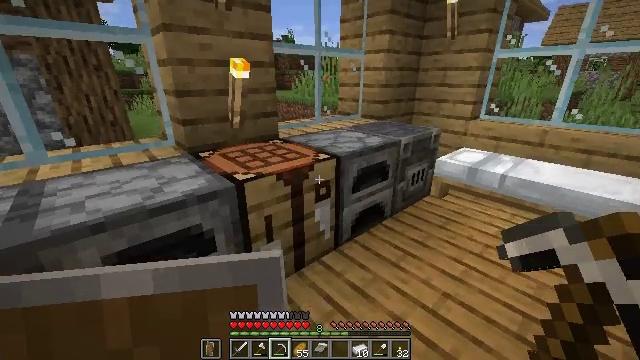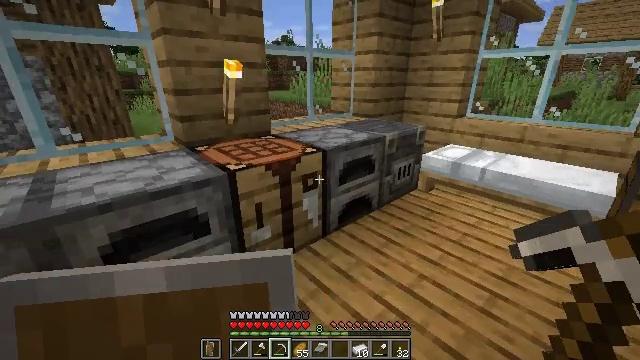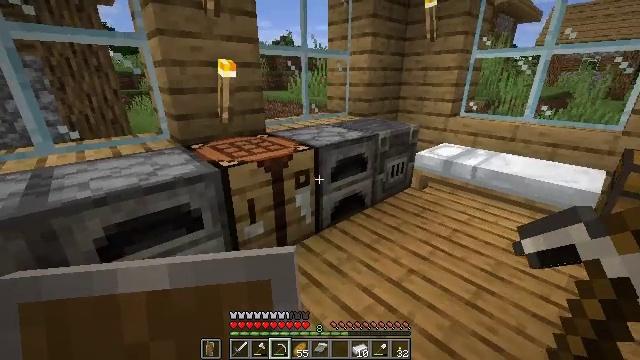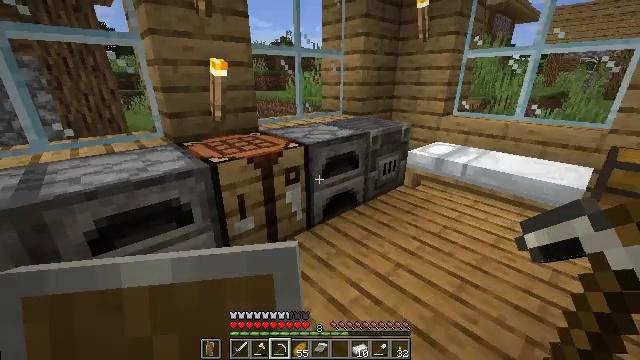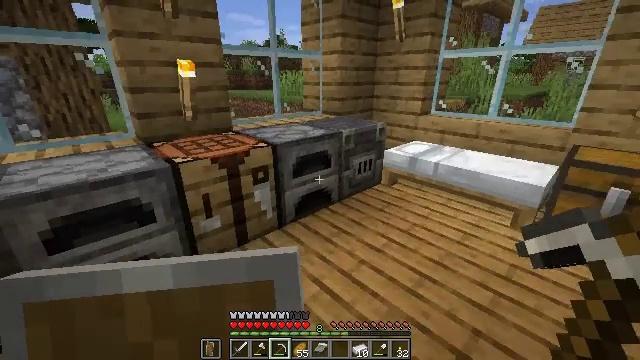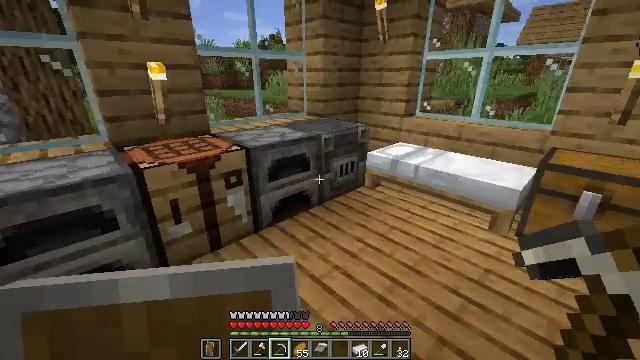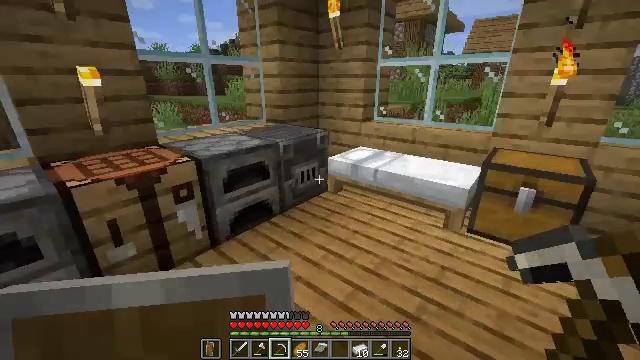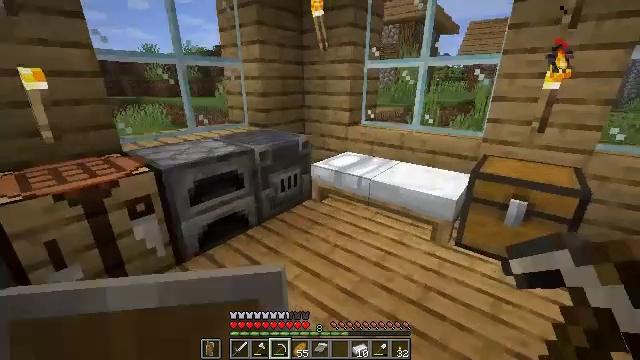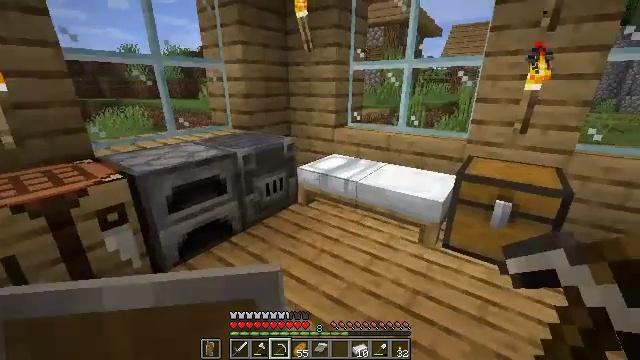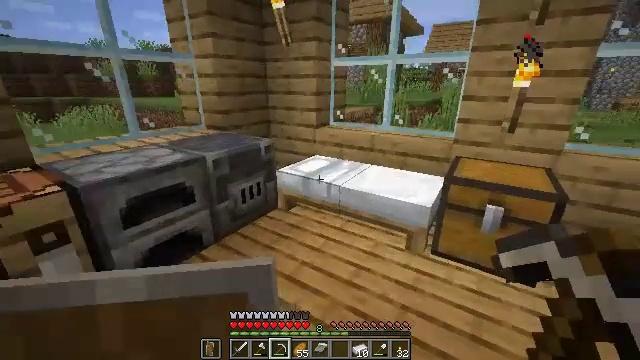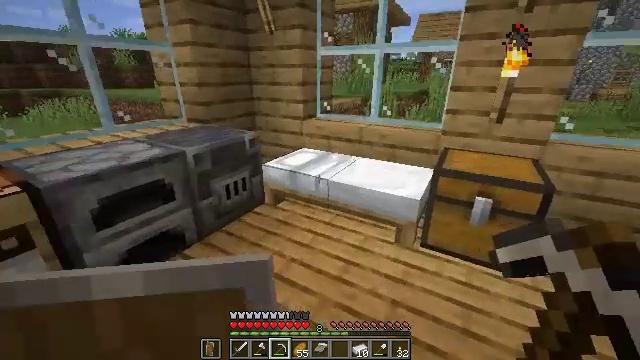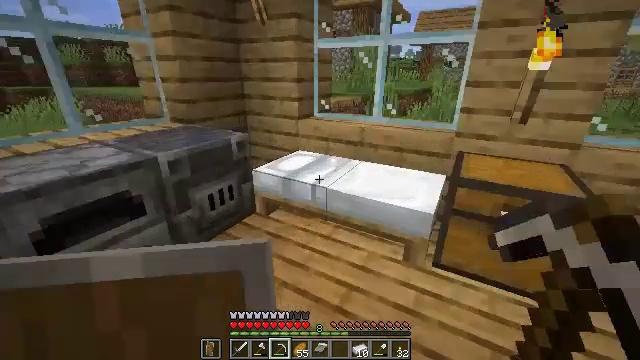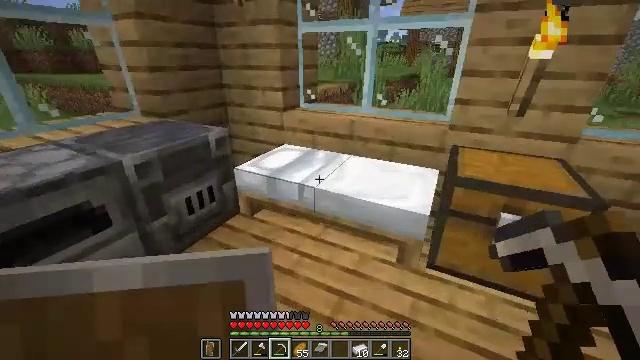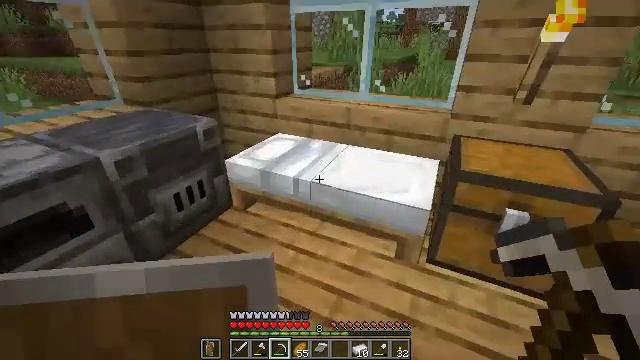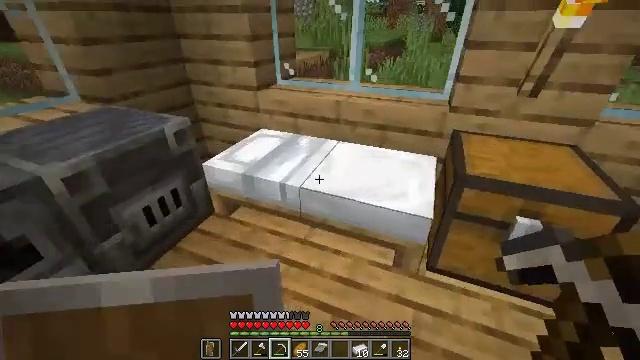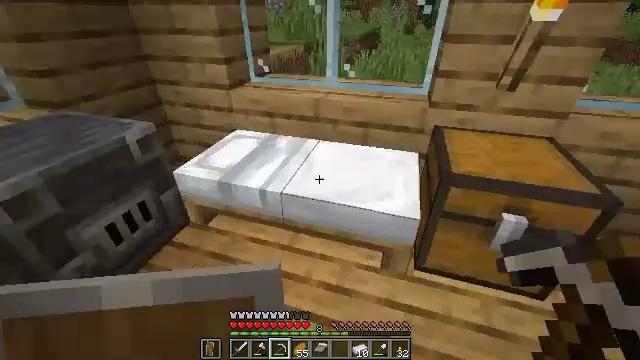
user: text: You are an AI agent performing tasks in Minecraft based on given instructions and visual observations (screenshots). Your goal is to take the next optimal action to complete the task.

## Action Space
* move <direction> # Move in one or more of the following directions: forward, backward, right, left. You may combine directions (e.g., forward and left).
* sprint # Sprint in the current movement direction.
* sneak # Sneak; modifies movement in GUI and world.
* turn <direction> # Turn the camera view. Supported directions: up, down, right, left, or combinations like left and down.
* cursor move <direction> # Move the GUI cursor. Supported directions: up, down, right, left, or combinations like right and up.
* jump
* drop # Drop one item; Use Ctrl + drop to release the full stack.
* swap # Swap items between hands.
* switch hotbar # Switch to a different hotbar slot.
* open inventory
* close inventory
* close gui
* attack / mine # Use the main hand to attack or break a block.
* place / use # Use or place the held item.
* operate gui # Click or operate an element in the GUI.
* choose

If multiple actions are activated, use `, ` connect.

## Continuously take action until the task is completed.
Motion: motion action
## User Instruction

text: Use two iron ingots and two sticks to craft an iron hoe.
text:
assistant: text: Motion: move back and move right
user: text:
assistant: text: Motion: move right
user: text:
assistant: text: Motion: move right
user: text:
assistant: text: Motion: move right
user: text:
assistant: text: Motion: move forward and move right
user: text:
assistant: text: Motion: move forward and move right, turn right and up
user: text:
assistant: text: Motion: move forward
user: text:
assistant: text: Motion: move forward, turn right
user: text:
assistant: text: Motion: move forward, turn right
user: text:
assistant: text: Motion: move forward, turn right and down
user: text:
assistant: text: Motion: move forward
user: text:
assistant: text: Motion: move forward, turn right and down
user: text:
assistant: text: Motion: move forward, turn right and down
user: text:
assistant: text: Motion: move forward, turn right and down
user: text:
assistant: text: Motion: move forward, turn right and down
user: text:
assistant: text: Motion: move forward, turn right and down
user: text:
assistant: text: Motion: turn right
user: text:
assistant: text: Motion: turn right and up
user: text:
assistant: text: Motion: turn right and up
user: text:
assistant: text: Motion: turn right
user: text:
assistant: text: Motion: move right
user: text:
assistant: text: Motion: move right
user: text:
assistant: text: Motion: move right, turn left, use / place
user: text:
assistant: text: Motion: use / place
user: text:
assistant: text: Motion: use / place
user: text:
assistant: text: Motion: no_op
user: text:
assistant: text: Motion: no_op
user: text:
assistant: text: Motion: open gui
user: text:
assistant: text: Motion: no_op
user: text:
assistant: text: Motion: no_op